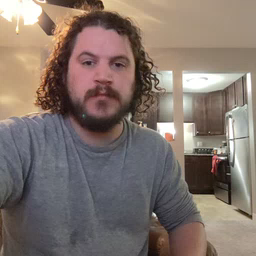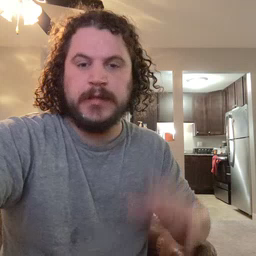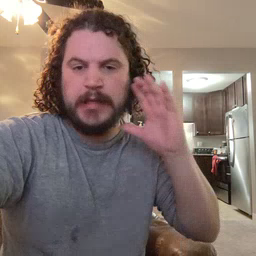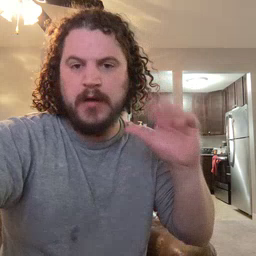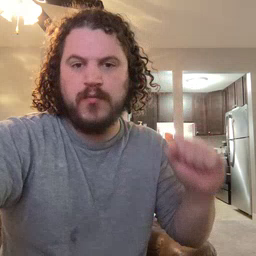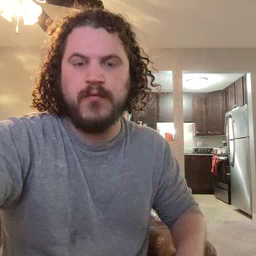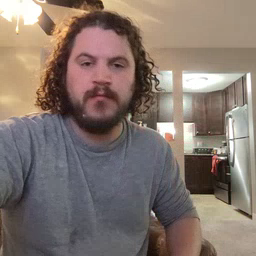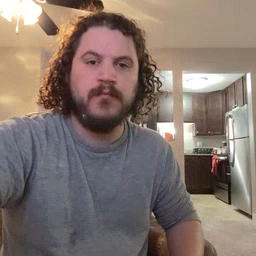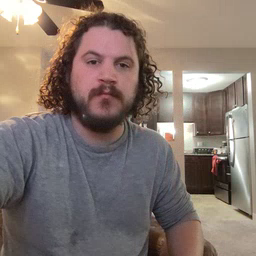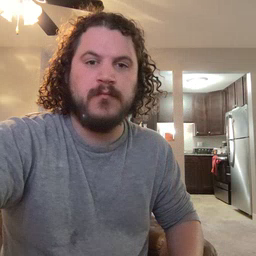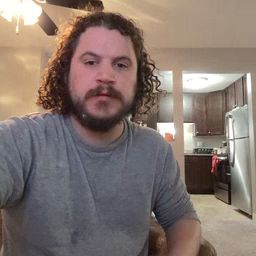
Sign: loud